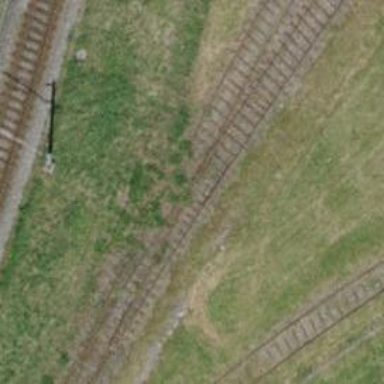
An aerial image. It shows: Railway switch.